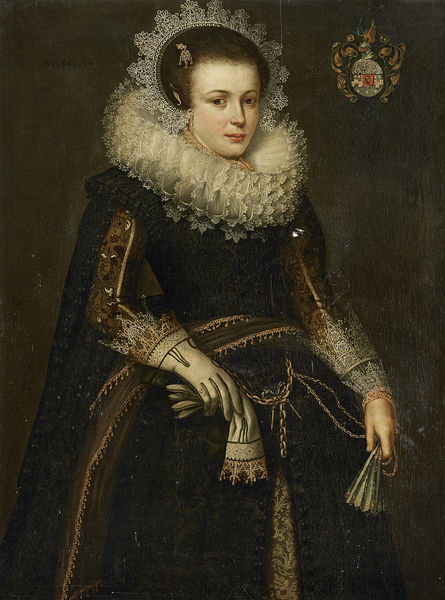
Titel: Portret van Mertijntje van Ceters (1609-24)
Standort: Amsterdam
Institution: Rijksmuseum
Schlagwörter: frau, handschuh, handschuhe, kleid, dame, barock, kragen, spitze, halskrause, portrait, porträt, gewand, mantel, hof, wappen, adlige, andschuhe, sechzehntes jahrundert